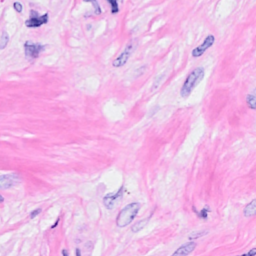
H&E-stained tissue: Breast